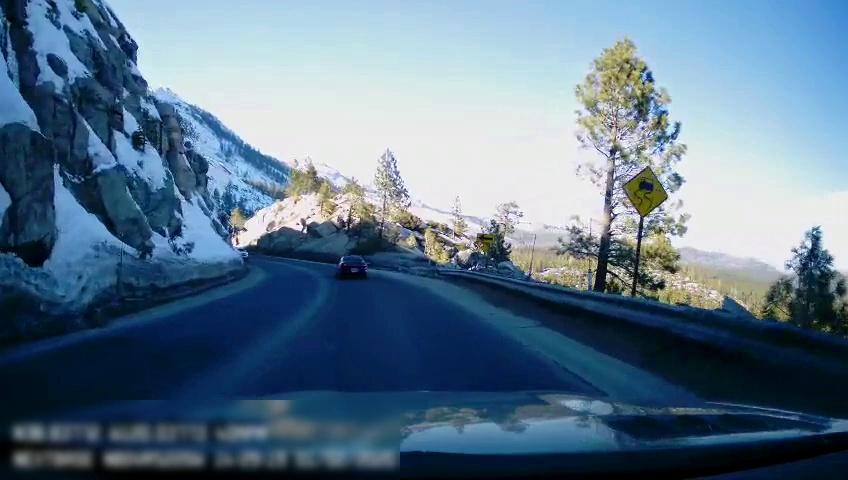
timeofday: Day
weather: Sunny
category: Drivable Space
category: Vehicles | SUV
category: Vehicles | Car
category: Lanes | Opposite Lane
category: Lanes | Opposite Lane
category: Lanes | Current Lane
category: Traffic | Signs
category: Traffic | Signs